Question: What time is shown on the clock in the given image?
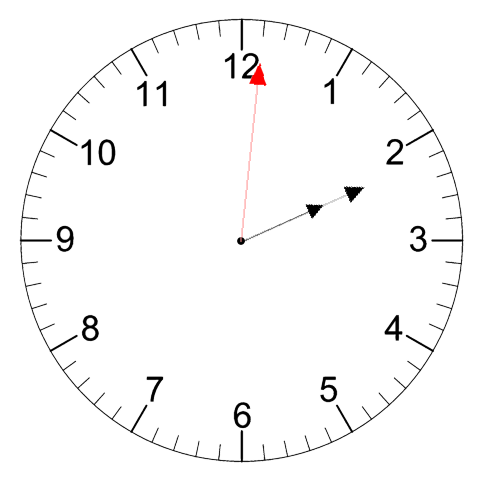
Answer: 02:11:01